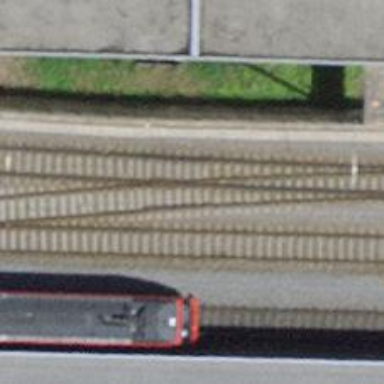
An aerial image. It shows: Siding railway track with electrified contact line.